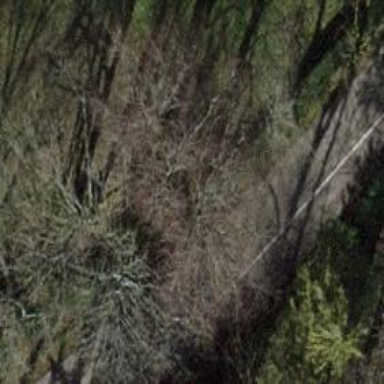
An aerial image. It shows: Row of trees in natural setting.